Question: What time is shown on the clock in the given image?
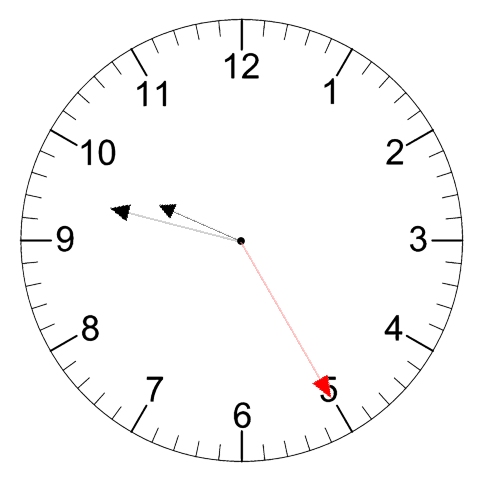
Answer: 09:47:25